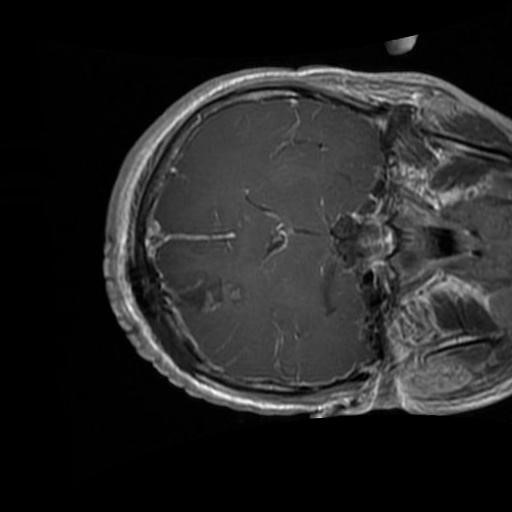
Label: brain_glioma